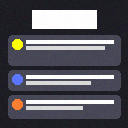
Screen state: on